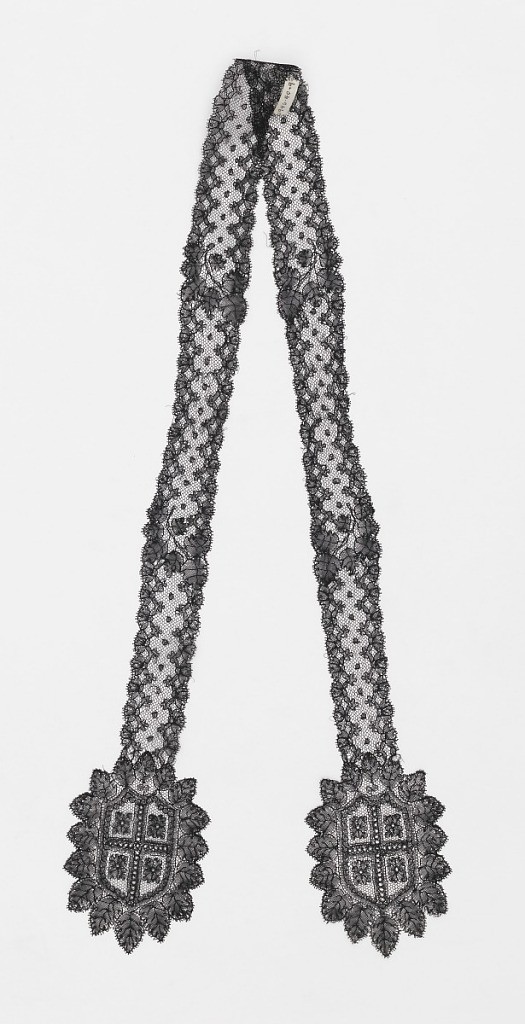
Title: Tie
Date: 19th century
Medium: silk Technique: bobbin lace, Chantilly style
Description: Narrow black lace band in a conventionalized flower and leaf design. A medallion at either end shows a quartered shield, each quarter with a flower surrounded by leaves.